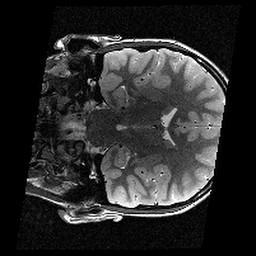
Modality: T2w
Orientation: coronal
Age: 12
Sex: male
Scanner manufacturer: siemens
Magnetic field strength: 3 T
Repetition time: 8.46 s
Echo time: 0.067 s